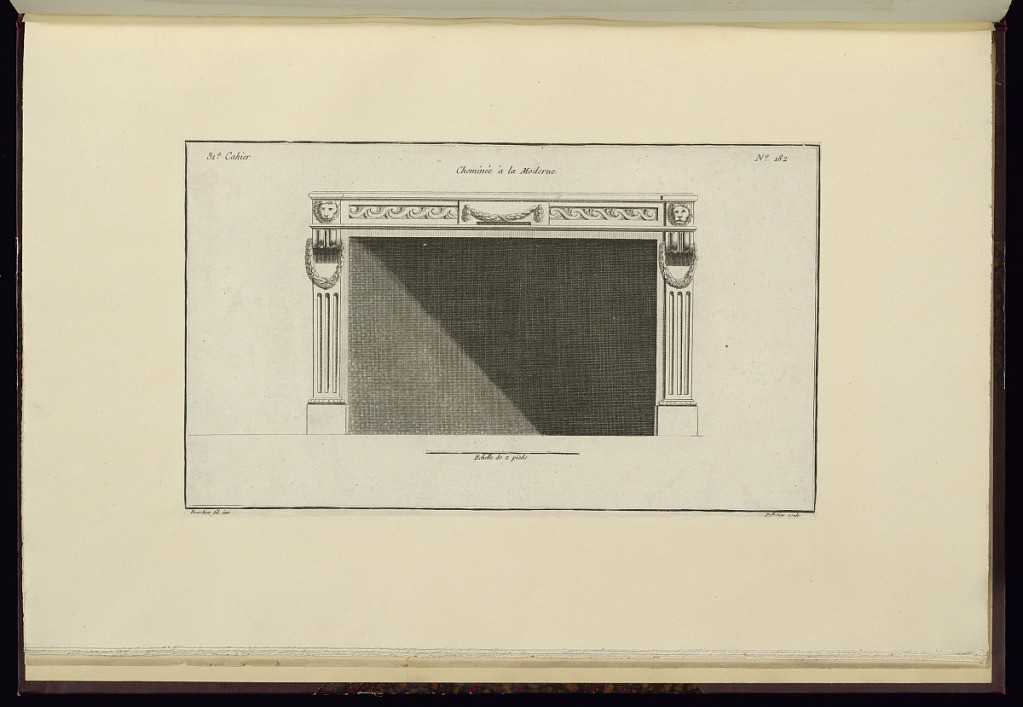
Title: Cheminée à la Moderne
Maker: Juste-François Boucher, French, 1736 – 1782
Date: ca. 1775
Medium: Engraving on off white laid paper
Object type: Print
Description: Design for a fireplace decorated with ornament motifs including fluting, lion heads, scrolls, wreaths, wave pattern, and bound leaf garland. The plate is signed.